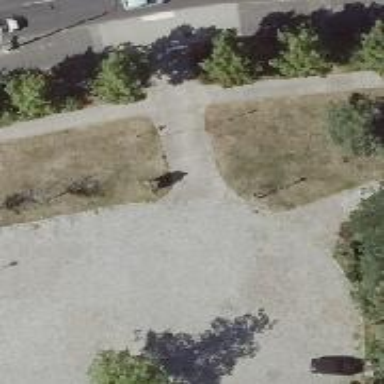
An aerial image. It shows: Concrete footway.